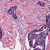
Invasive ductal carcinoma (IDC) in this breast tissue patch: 1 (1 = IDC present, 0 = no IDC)